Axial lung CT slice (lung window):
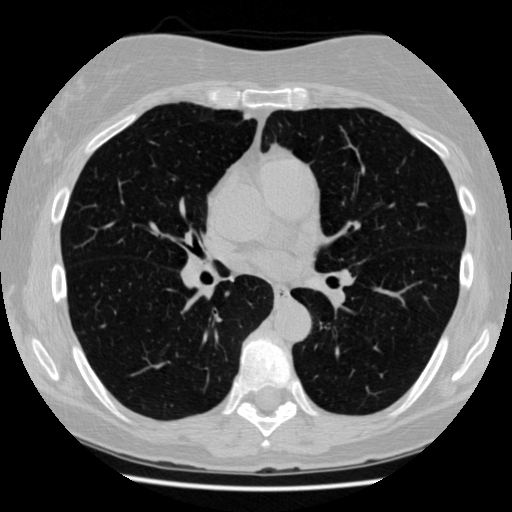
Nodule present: no